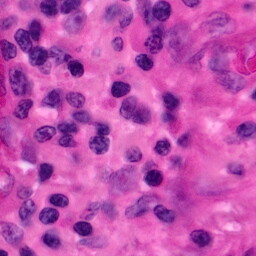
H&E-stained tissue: Pancreatic